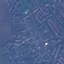
Land use / land cover class: Residential